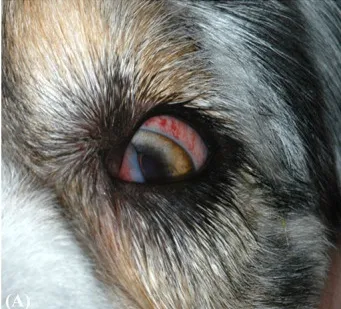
(A) Clinical ophthalmic findings at the second ophthalmic examination. Findings include protrusion of the third eyelid, ventromedial strabismus, and episcleral hyperemia.
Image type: medical_photograph (skin_photograph)